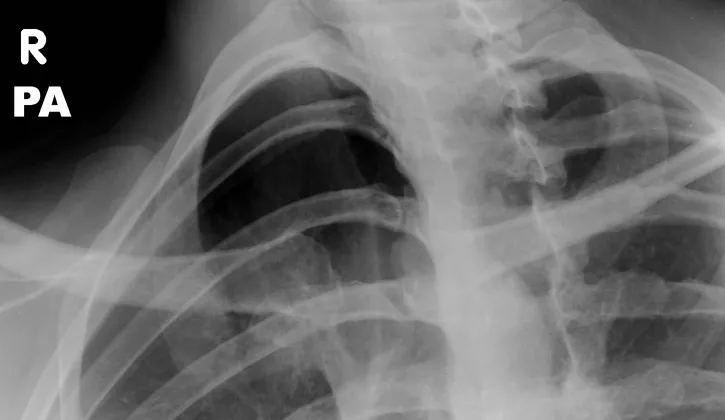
XR at 12 months follow-up. Best seen on the right oblique radiograph, the anatomic relationship of the medial aspect of the right clavicle and the right sternum is abnormal with abnormal widening but unchanged compared to the previous XR. This reflects stable posterior SCJ fracture-dislocation.
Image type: radiology (x_ray)